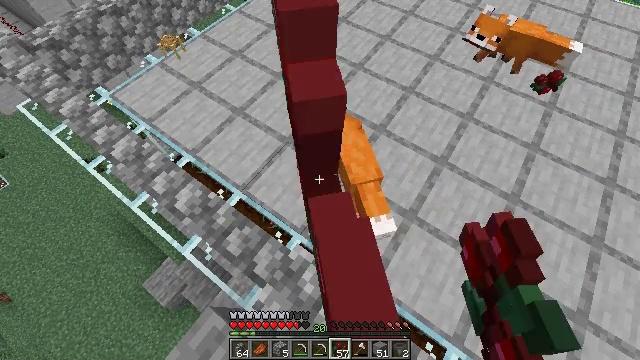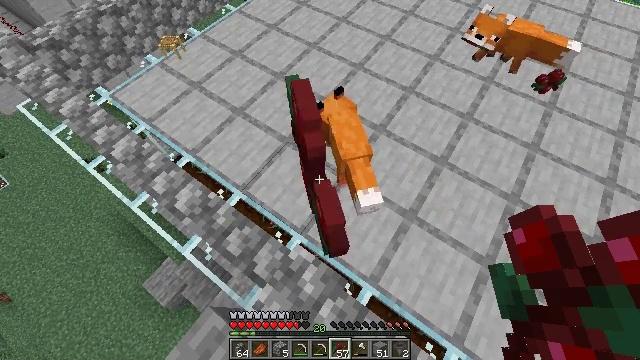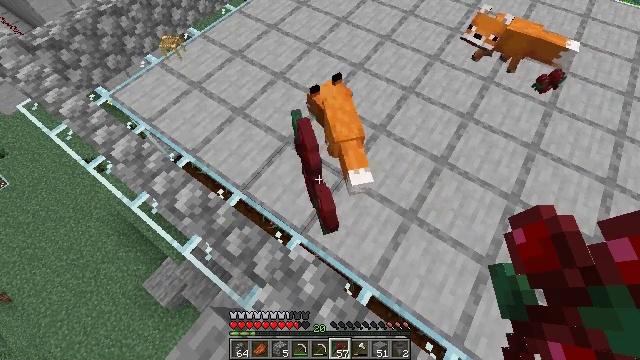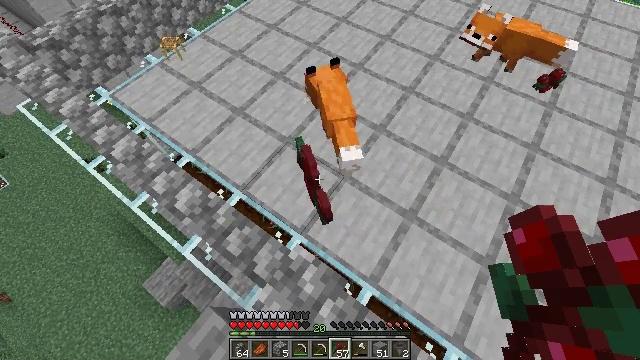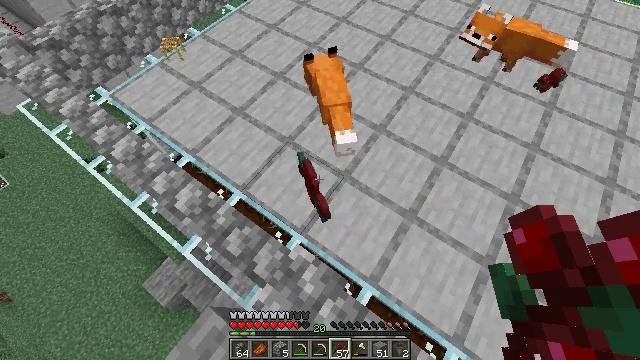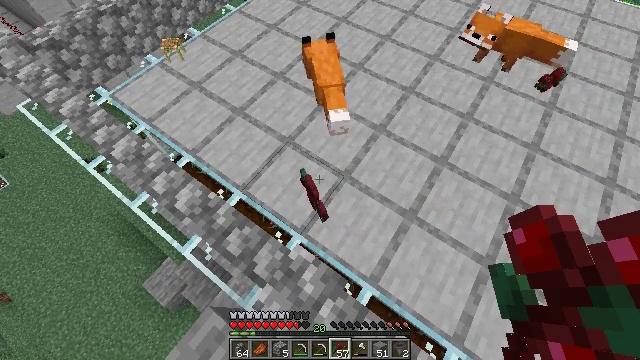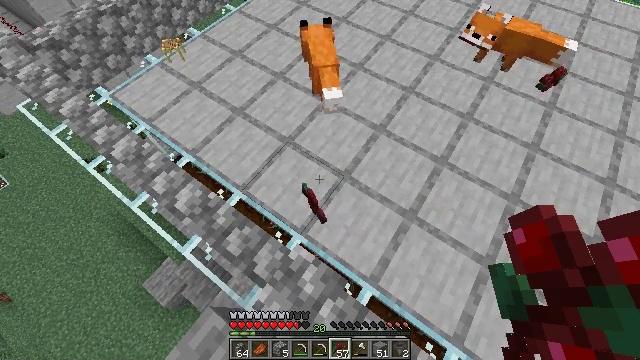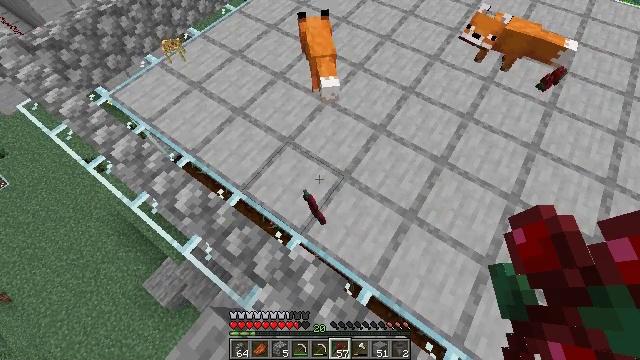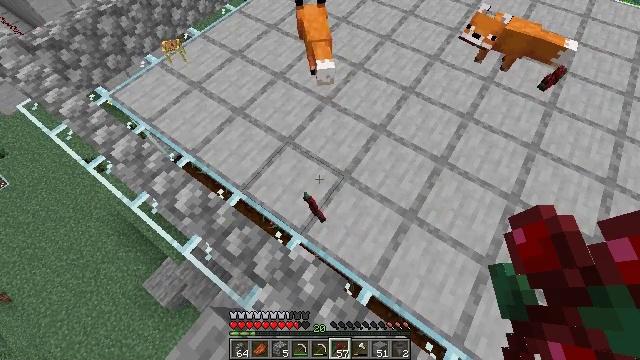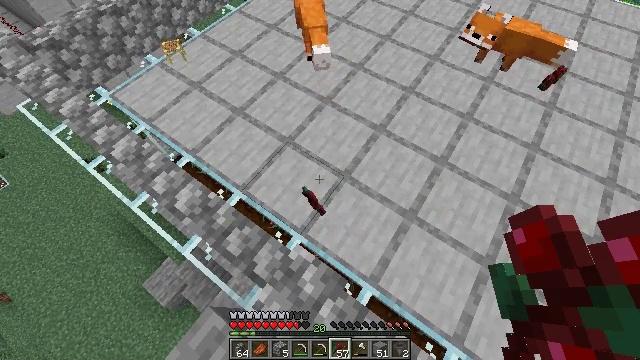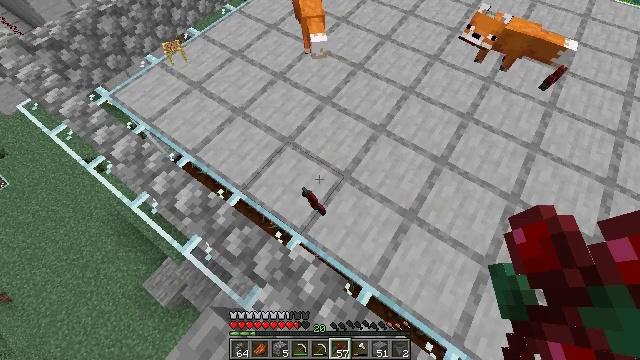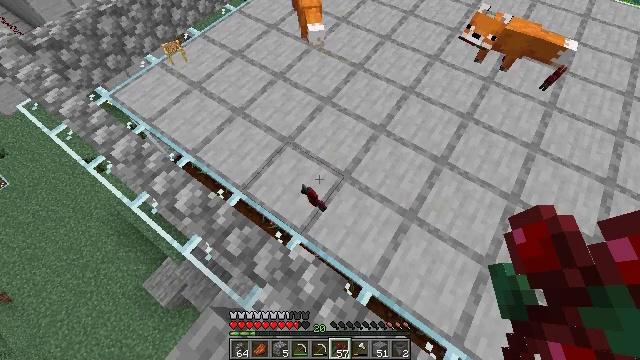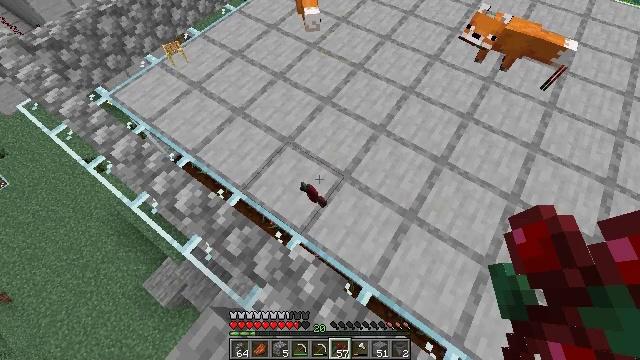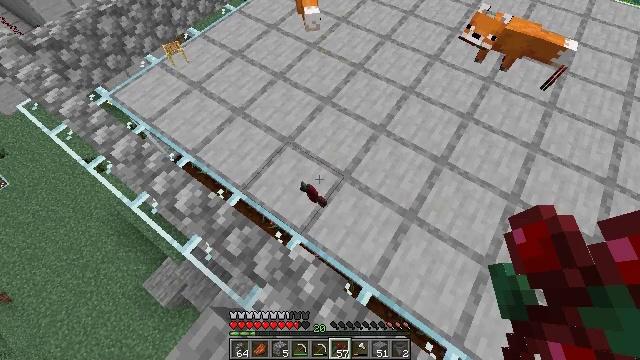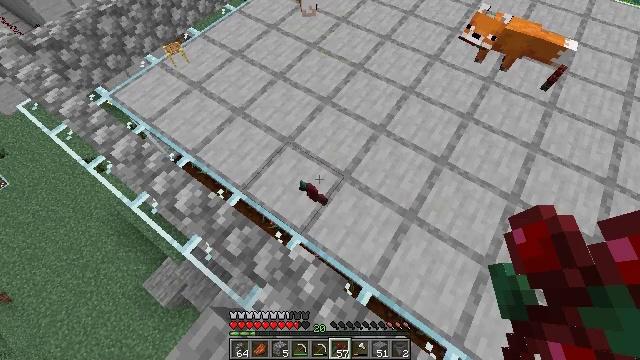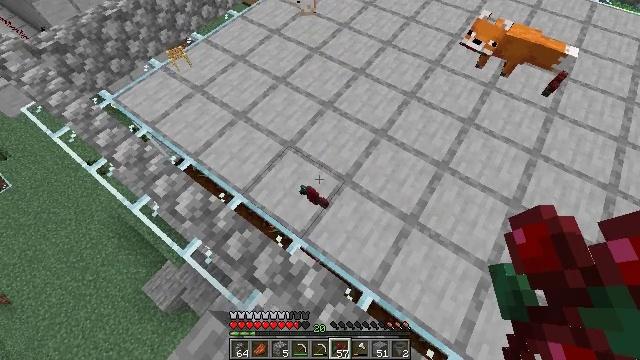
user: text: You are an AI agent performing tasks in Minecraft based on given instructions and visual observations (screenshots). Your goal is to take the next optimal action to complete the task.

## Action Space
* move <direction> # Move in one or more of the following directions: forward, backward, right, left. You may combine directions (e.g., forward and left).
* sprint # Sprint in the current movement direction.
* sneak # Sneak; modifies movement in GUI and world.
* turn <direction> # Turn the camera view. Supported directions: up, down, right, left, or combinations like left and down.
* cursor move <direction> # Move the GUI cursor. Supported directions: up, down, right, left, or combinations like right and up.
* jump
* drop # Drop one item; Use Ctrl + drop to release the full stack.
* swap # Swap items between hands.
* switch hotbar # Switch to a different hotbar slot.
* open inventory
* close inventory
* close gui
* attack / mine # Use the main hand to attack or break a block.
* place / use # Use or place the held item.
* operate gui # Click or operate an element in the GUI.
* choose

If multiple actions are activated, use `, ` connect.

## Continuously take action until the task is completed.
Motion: motion action
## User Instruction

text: Remove sweet berries from the inventory.
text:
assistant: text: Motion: no_op
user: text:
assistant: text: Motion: no_op
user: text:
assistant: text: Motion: no_op
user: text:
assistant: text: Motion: no_op
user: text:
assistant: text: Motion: no_op
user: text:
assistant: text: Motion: no_op
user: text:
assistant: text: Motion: no_op
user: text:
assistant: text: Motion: no_op
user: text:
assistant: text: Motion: no_op
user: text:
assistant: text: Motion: no_op
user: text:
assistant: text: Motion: no_op
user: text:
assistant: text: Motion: no_op
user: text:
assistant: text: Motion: no_op
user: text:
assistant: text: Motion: no_op
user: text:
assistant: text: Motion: no_op
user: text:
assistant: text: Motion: turn left and up
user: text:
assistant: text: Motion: turn up
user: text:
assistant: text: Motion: turn up
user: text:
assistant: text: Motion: turn up
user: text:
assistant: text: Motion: turn up
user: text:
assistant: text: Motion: turn up
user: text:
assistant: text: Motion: no_op
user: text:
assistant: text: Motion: no_op
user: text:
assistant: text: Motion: no_op
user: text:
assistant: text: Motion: no_op
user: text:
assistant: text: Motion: no_op
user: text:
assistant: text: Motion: no_op
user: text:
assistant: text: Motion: no_op
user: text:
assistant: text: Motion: no_op
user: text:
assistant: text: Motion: no_op